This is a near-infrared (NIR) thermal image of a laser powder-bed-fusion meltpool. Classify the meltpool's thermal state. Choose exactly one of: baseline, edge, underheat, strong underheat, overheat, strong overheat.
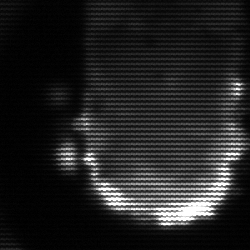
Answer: baseline